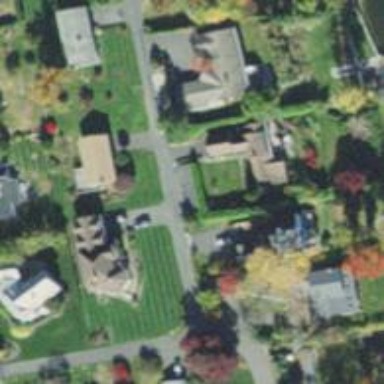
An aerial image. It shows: Driveway.